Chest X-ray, PA view. Patient: 31 years old, sex M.
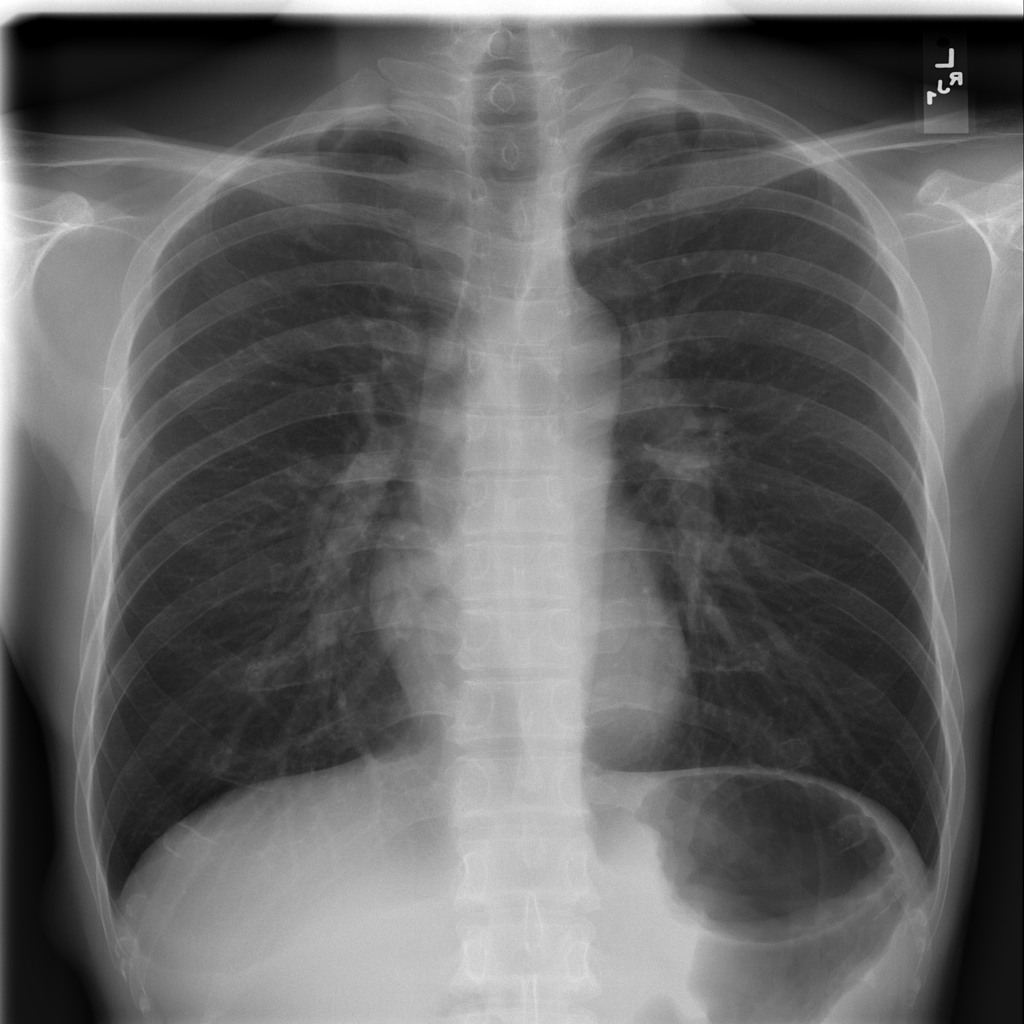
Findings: No Finding